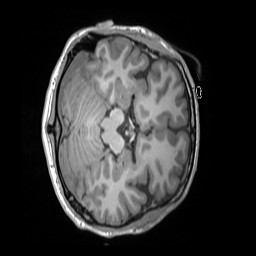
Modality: T1w
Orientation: axial
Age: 32
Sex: male
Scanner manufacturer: siemens
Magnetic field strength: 3 T
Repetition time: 1.55 s
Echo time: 0.00234 s